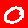
Digit: 0